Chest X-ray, PA view. Patient: 65 years old, sex M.
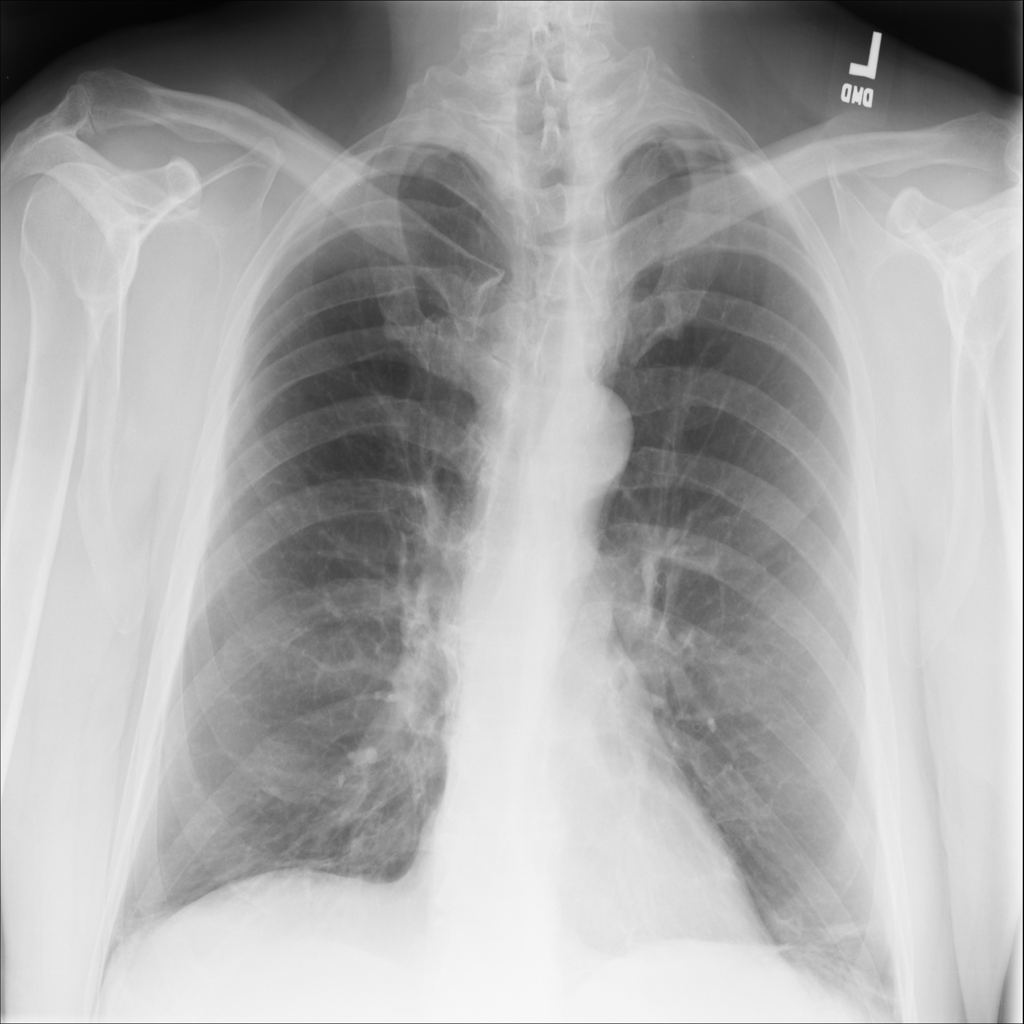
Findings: Fibrosis